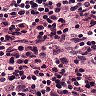
Metastatic tissue present: no